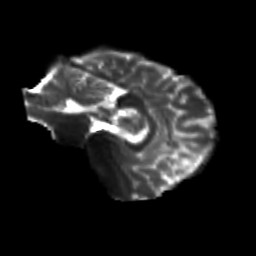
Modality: T2w
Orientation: sagittal
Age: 24
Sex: male
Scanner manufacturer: siemens
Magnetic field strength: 3 T
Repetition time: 3.5 s
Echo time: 0.125 s